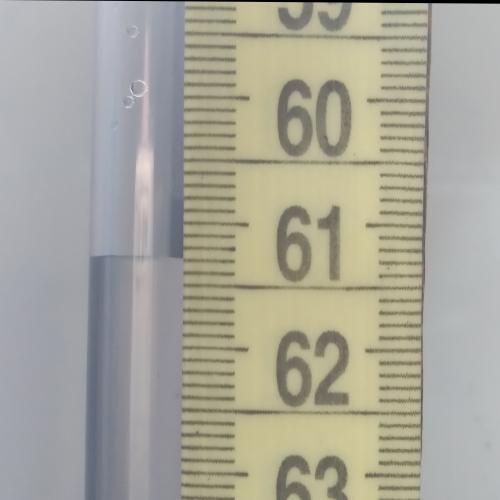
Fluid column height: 61.3 cm